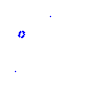
Particle: pion